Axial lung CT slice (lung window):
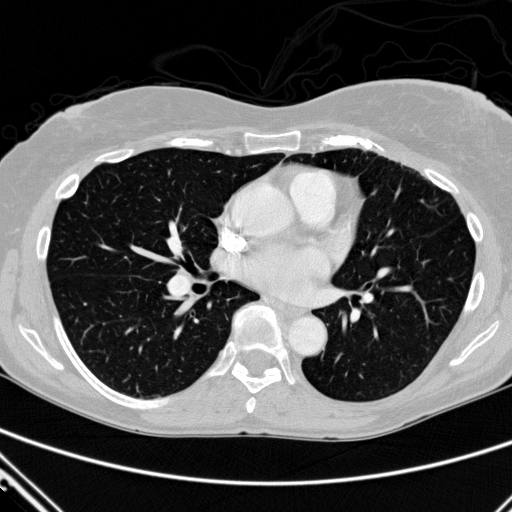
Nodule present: no